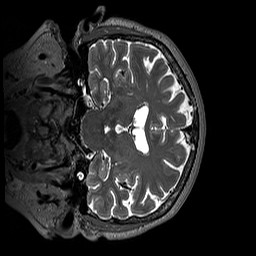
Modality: T2w
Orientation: coronal
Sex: female
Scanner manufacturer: siemens
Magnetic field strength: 3 T
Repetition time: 3 s
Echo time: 0.409 s